This is a demodulated (Hilbert-envelope) spectrum computed from a bearing vibration snapshot; the dashed markers indicate where each bearing fault type would appear (BPFO, BPFI, BSF, FTF). What is the most likely bearing condition (normal, inner_race, outer_race, ball)?
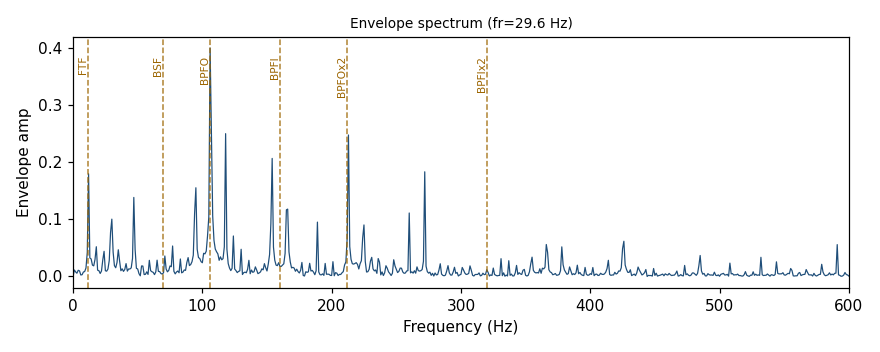
Answer: outer_race